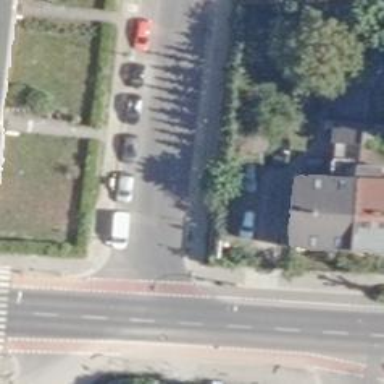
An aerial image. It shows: Platform for public transport on the road.